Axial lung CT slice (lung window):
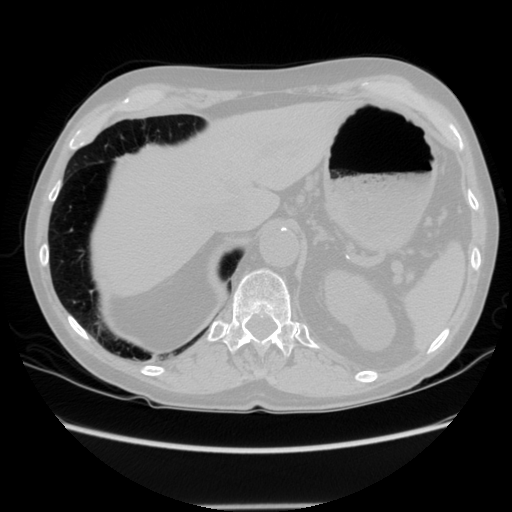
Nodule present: no